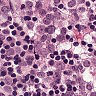
Metastatic tissue present: yes